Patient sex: F
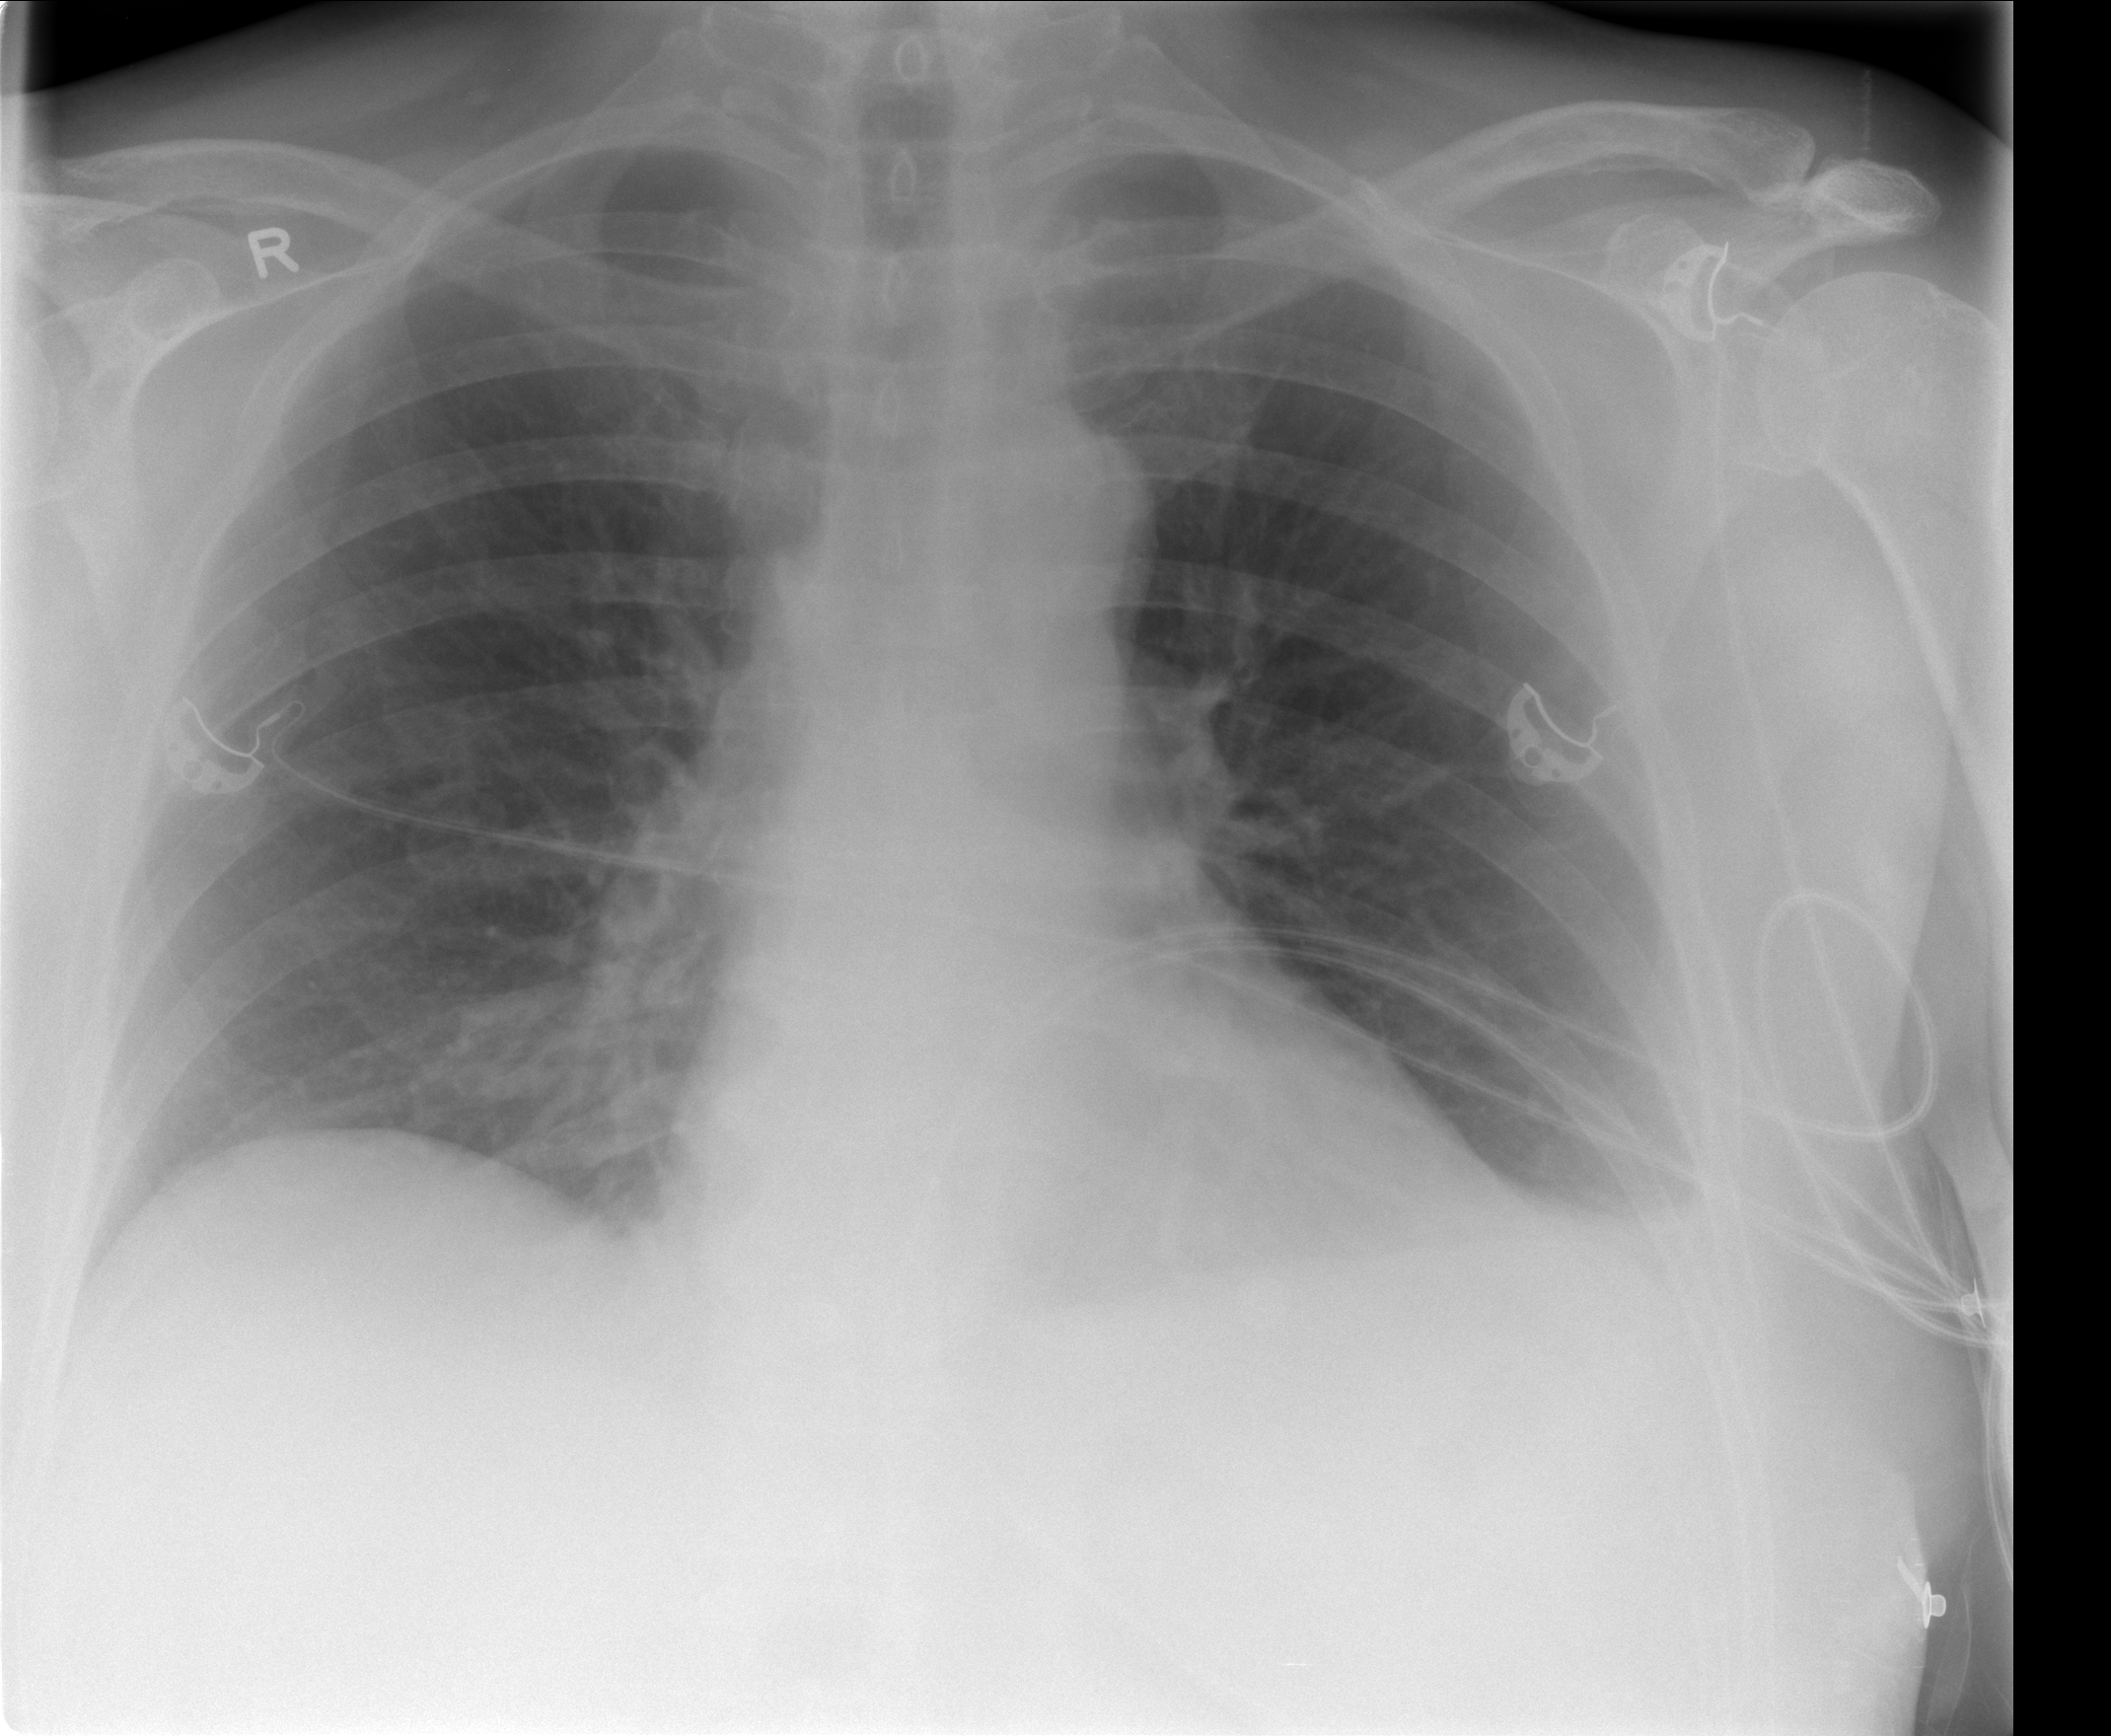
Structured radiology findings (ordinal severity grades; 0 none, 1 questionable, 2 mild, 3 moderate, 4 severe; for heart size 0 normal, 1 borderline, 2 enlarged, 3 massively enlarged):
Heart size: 0
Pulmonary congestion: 0
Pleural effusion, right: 0
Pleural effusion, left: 1
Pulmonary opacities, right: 0
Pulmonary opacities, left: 0
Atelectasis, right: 0
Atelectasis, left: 1